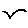
Label: bird